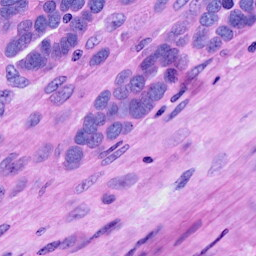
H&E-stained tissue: Ovarian